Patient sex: M
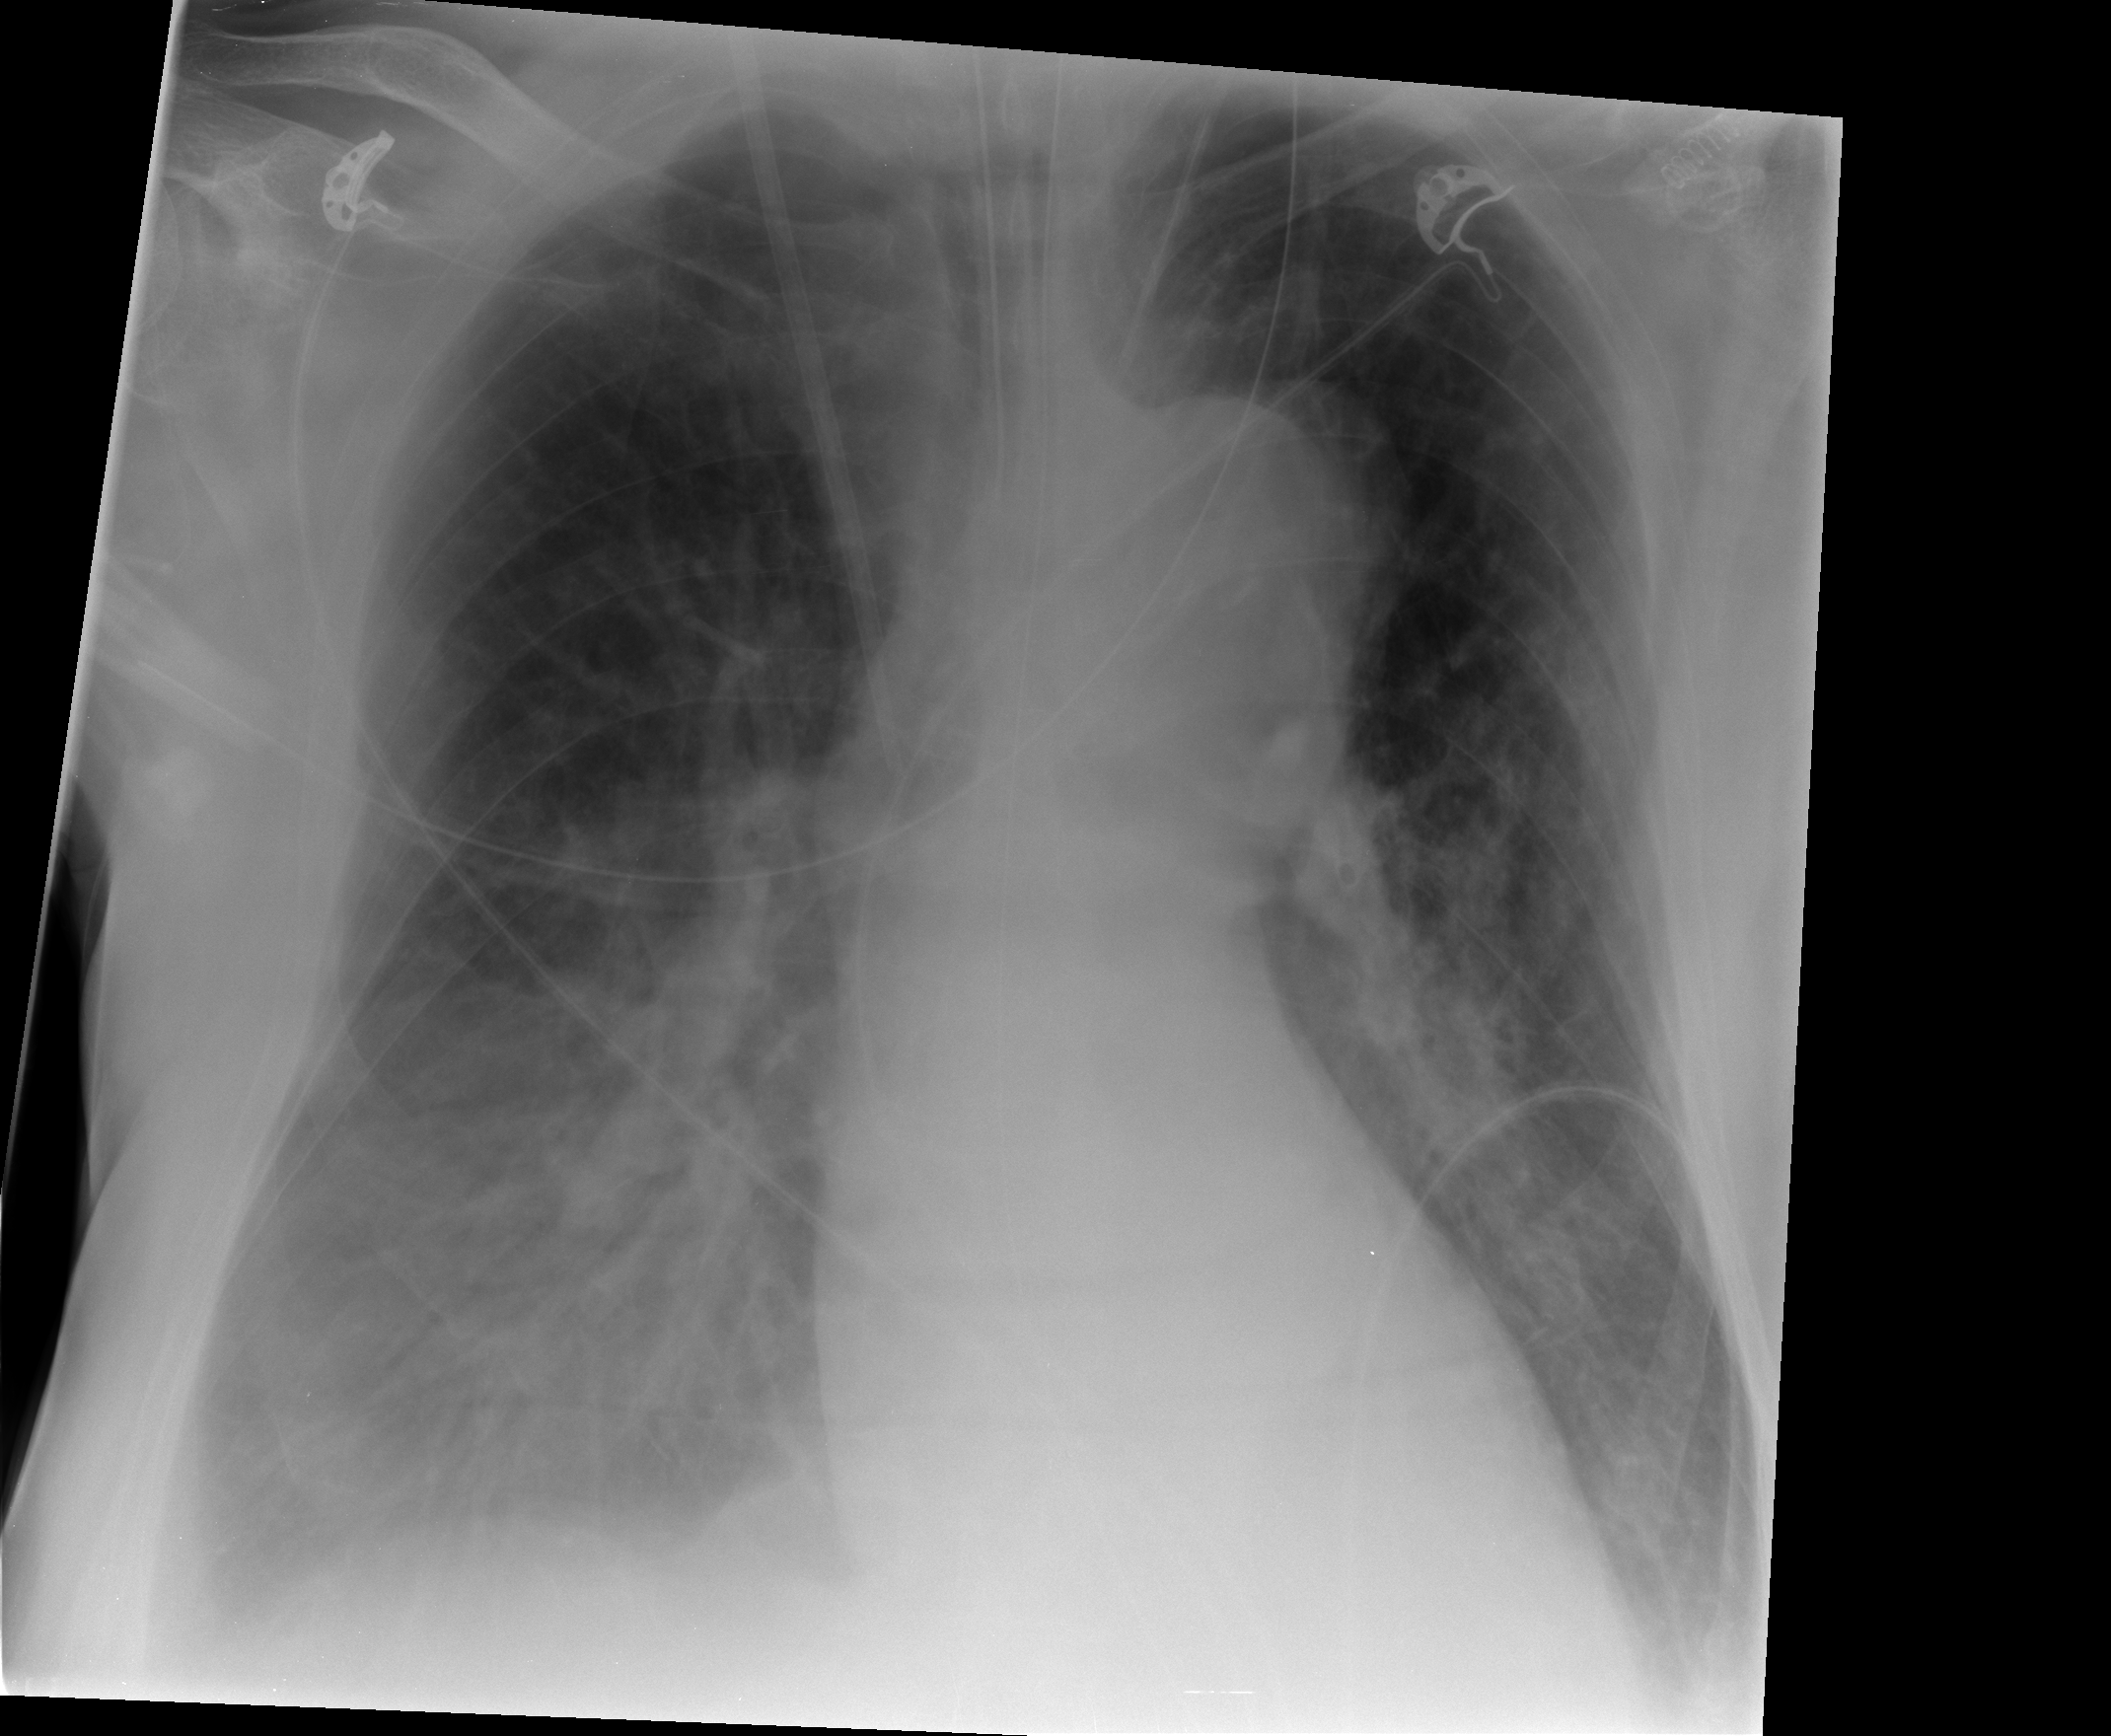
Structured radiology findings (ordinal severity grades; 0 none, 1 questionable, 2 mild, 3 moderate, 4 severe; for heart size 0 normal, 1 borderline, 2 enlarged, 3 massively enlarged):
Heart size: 0
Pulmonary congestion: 1
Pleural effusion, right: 2
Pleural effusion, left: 2
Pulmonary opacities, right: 1
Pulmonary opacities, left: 0
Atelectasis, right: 2
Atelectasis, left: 2